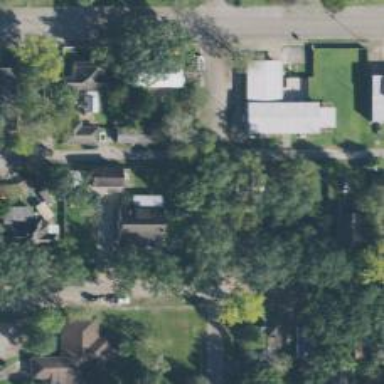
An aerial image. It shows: Alley classified as service road.